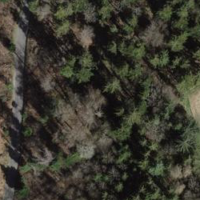
EUNIS habitat code: 44
Species observed at this site:
Lapsana communis
Aegopodium podagraria